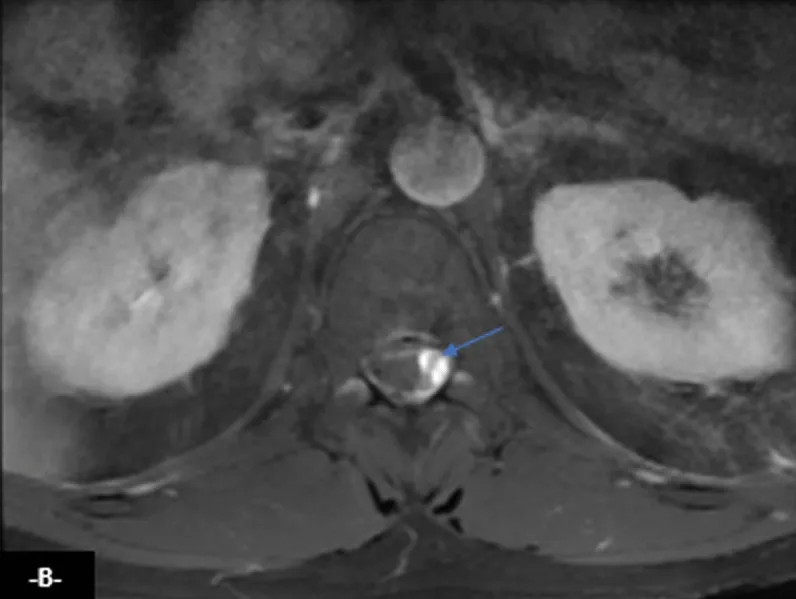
Post-enhanced T1. Images shows flow voids lateral to spinal cord with a serpentine enhancing veins on the cord surface (arrows).
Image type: radiology (mri)